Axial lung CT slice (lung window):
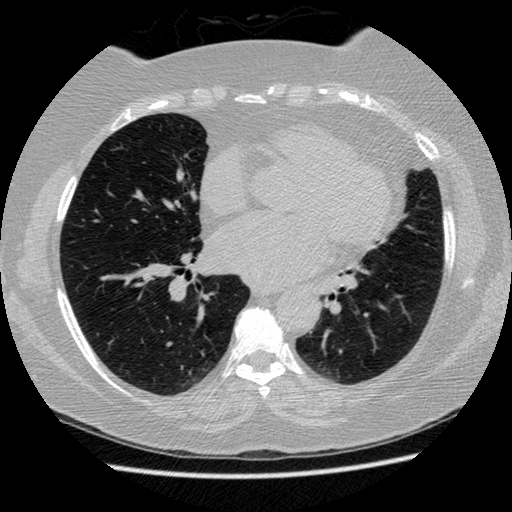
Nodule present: no